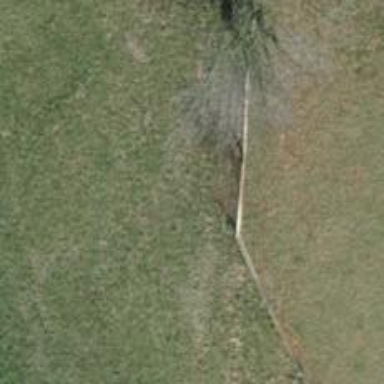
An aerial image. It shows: Fence is in the image.